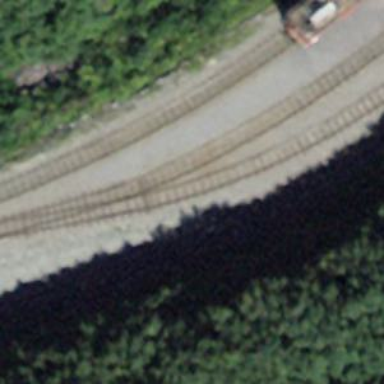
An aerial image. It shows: Narrow-gauge preserved railway siding.